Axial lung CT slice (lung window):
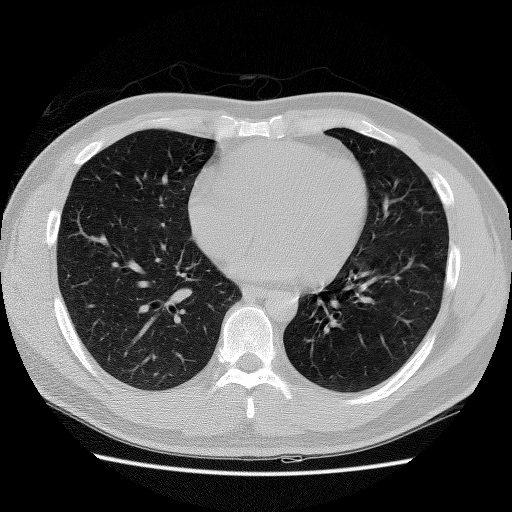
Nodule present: no